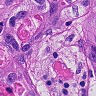
Metastatic tissue present: yes